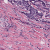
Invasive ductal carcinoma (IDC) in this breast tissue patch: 1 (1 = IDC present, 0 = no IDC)